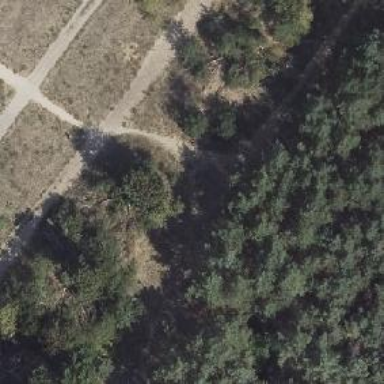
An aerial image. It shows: Sandy path.